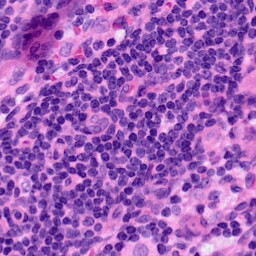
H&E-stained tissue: LymphNode